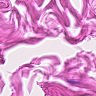
Metastatic tissue present: no